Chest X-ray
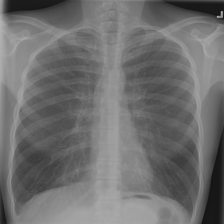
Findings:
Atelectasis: negative
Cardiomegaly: negative
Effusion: negative
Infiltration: negative
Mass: negative
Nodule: negative
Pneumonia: negative
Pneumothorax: negative
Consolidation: negative
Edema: negative
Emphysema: negative
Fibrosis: negative
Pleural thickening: negative
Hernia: negative